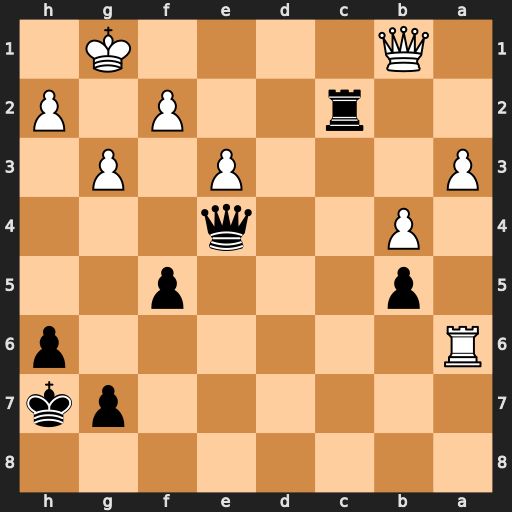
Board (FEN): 8/6pk/R6p/1p3p2/1P2q3/P3P1P1/2r2P1P/1Q4K1
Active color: b
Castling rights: -
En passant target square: -
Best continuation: Qc4 Rd6 Rc1+ Qxc1 Qxc1+